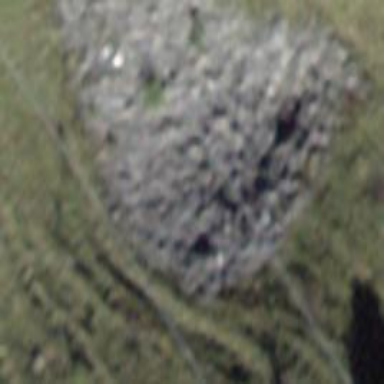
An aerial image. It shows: Natural scree.